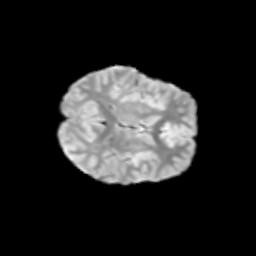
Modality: T2w
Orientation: axial
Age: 11
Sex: female
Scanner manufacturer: siemens
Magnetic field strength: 3 T
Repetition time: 3.8 s
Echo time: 0.07 s